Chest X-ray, PA view. Patient: 62 years old, sex F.
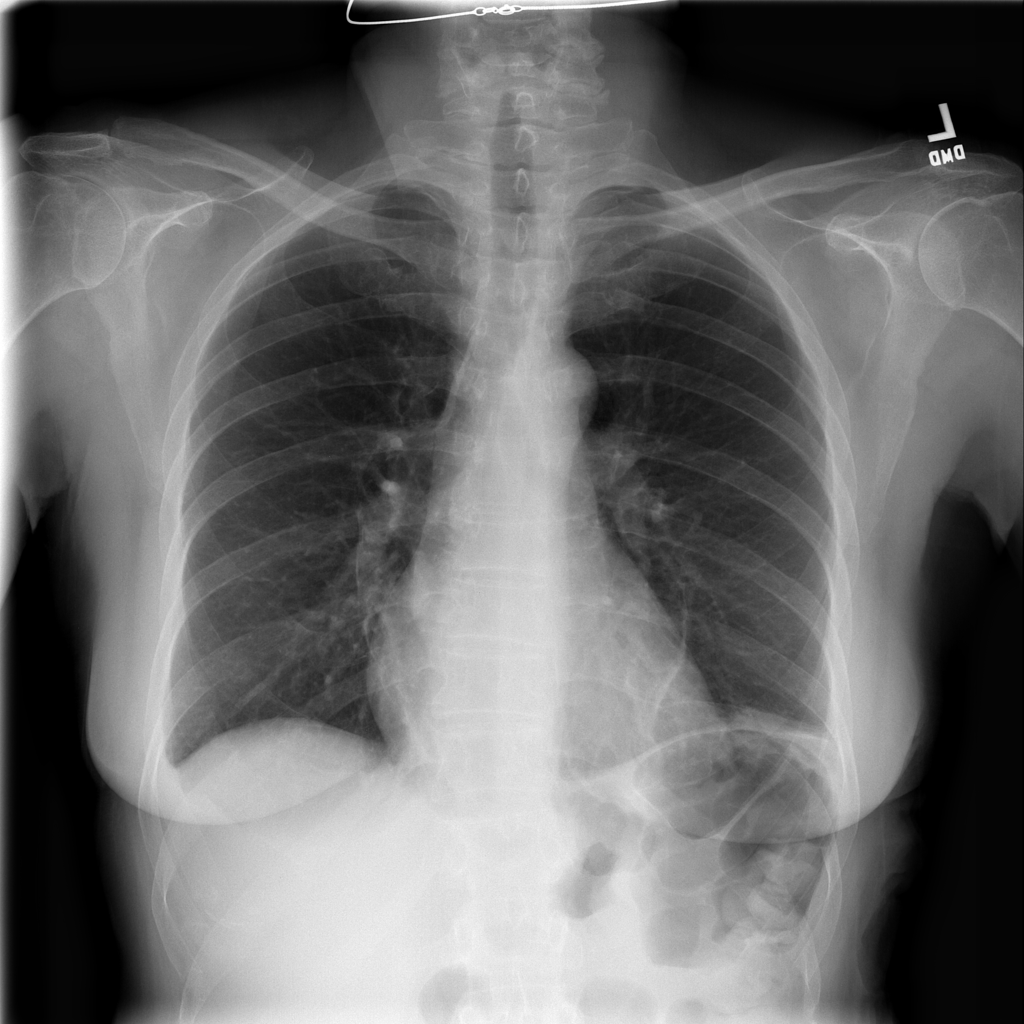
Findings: No Finding